Question: I'm using Computed Columns to provide me with the following information:
Hours, Minutes, and Seconds between a Start DateTime and Finish DateTime (Where Minutes and Seconds are between 0 and 59 and Hours can be any value 0 or greater)
Computed Column for Seconds:
'''
datediff(second,[Start],[Finish]) % 60
'''
Computed Column for Minutes:
'''
floor(datediff(second,[Start],[Finish]) / 60.0) % 60
'''
Computed Column for Hours:
'''
floor(datediff(second,[Start],[Finish]) / 3600.0)
'''
Here's the table for reference

Note: I'm also calculating TotalElapsedSeconds, TotalElapsedMinutes, and TotalElapsedHours in other computed columns, but those are easy. I just feel like I might be missing out on a nice built in function in SQL.
Note: I have a check constraint that ensures that Finish > Start
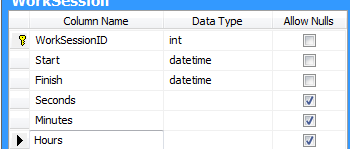
Answer: In terms of finding the hours, minutes, and seconds between two dates similar to the functions you are using, you could use 'DatePart' like so:
'''
DatePart(hh, Finish - Start)
DatePart(mi, Finish - Start)
DatePart(s, Finish - Start)
'''